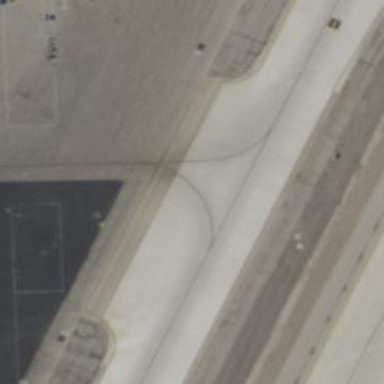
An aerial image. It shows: View of taxiway at the airport.